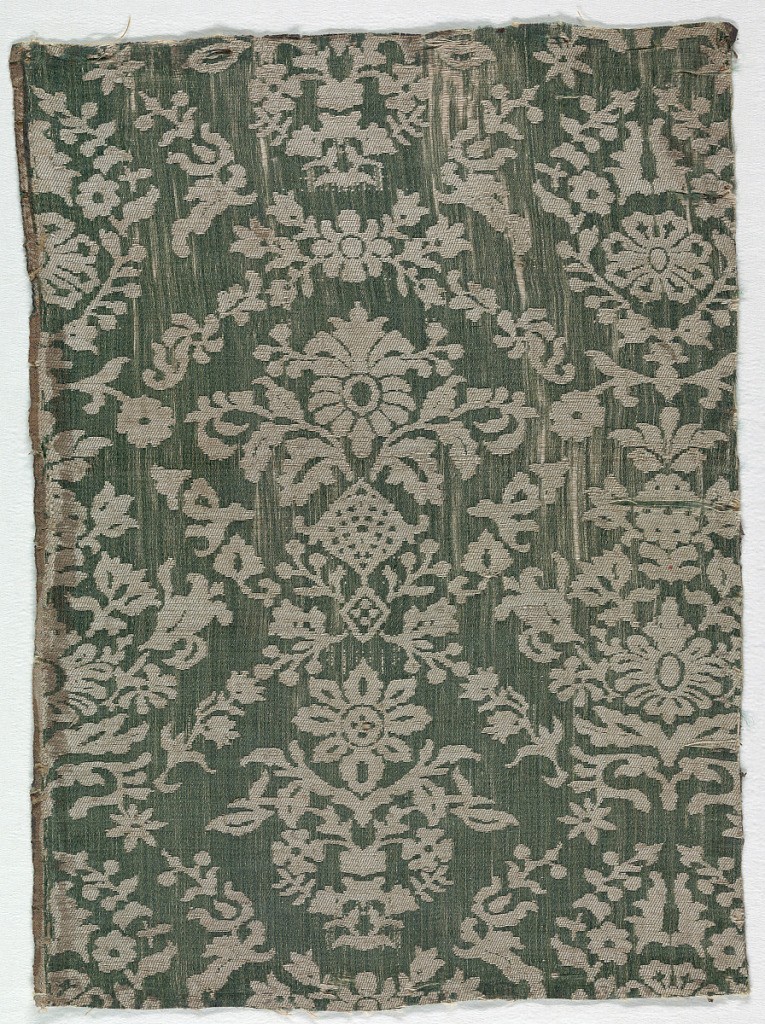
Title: Textile
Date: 16th–17th century
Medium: silk Technique: damassé
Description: Fragment with a formal floral arrangement in a lattice framework. Colors are green and gray.